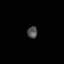
Tissue: prostate
Cell type: T cells
Senescence score: 0.8146
Nuclear area (px): 112
Mean DAPI intensity: 81.411